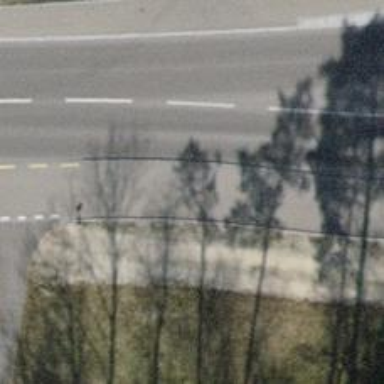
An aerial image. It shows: Asphalt cycleway.